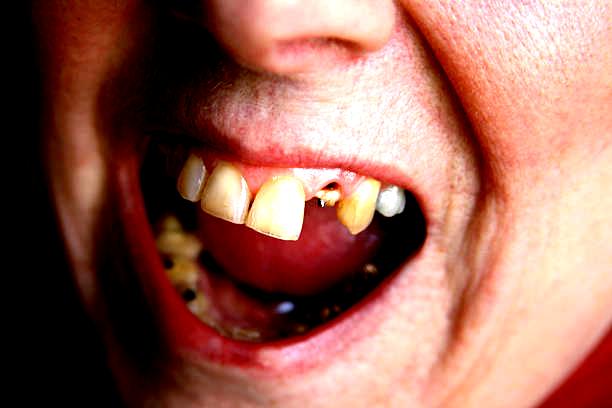
Condition: hypodontia